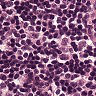
Metastatic tissue present: no